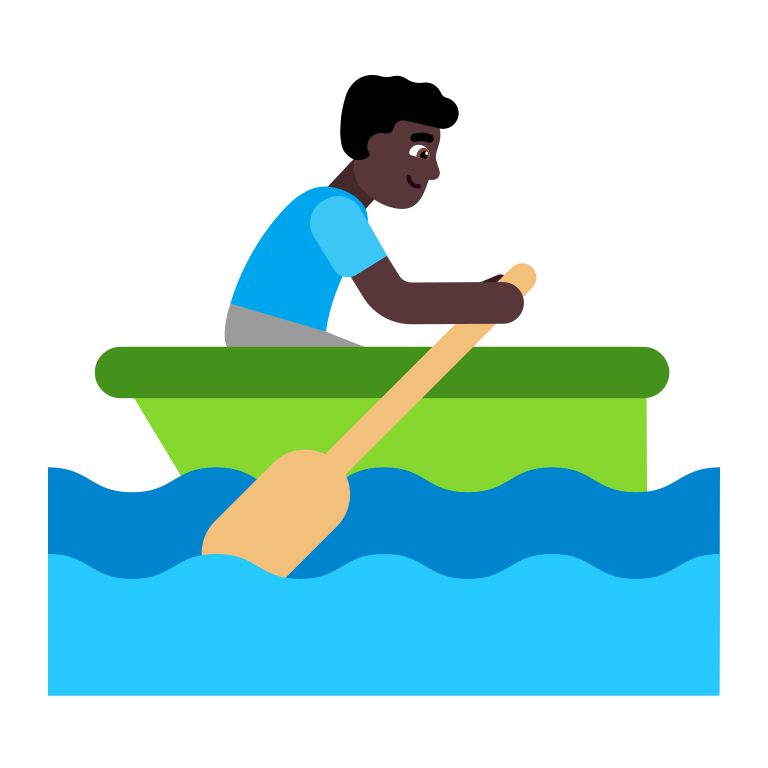
man rowing boat flat dark